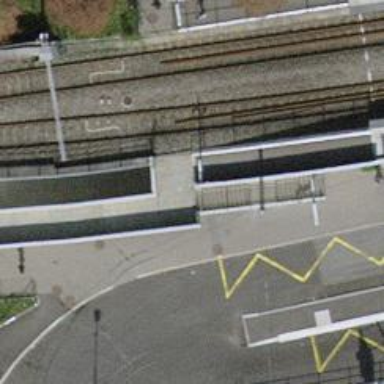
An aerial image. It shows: Light rail railway system with one track. The railway is electrified using contact line.